Question: I'm using Delphi 7 and ms SQL server 2008. I have a DBGrid (actuaty a custom control called TEnhDBGrid, if you know it) and an ADO connection.
I'm using a ADOQuery to populate my grid:
'''
with dbMod.clientQuery do
begin
sql.text:='select * from client order by id';
open;
end;
clientGrid.Columns[0].visible:=false;
clientGrid.Columns[1].width:=110;
clientGrid.Columns[2].width:=170;
clientGrid.Columns[3].width:=100;
clientGrid.Columns[4].width:=100;
'''
The field for the "client" table in the DB, that the query returns are:

I want to select the row with a specific ID in the grid, and i can't seem to figure it out.
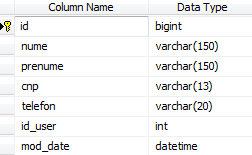
Answer: You can do a <URL> in the TADOQuery. This will position the grid where ID is 5.
'''
dbMod.clientQuery.Locate('id', 5, []);
'''